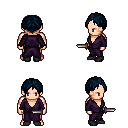
a pixel art fantasy rpg character, male body template, human, light skin, purple robe, magenta pants, raven parted hairstyle, black shoes, dagger, four views (front, back, left, right), 2x2 character sprite sheet, small pixel art, hard edges, no anti-aliasing